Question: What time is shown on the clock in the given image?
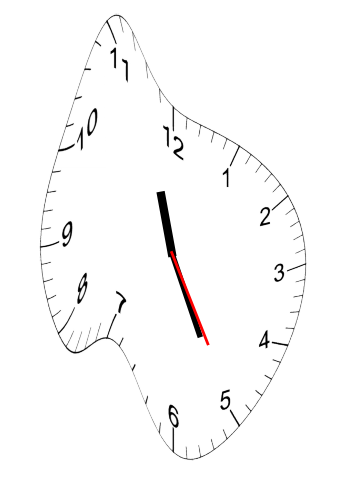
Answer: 11:25:25